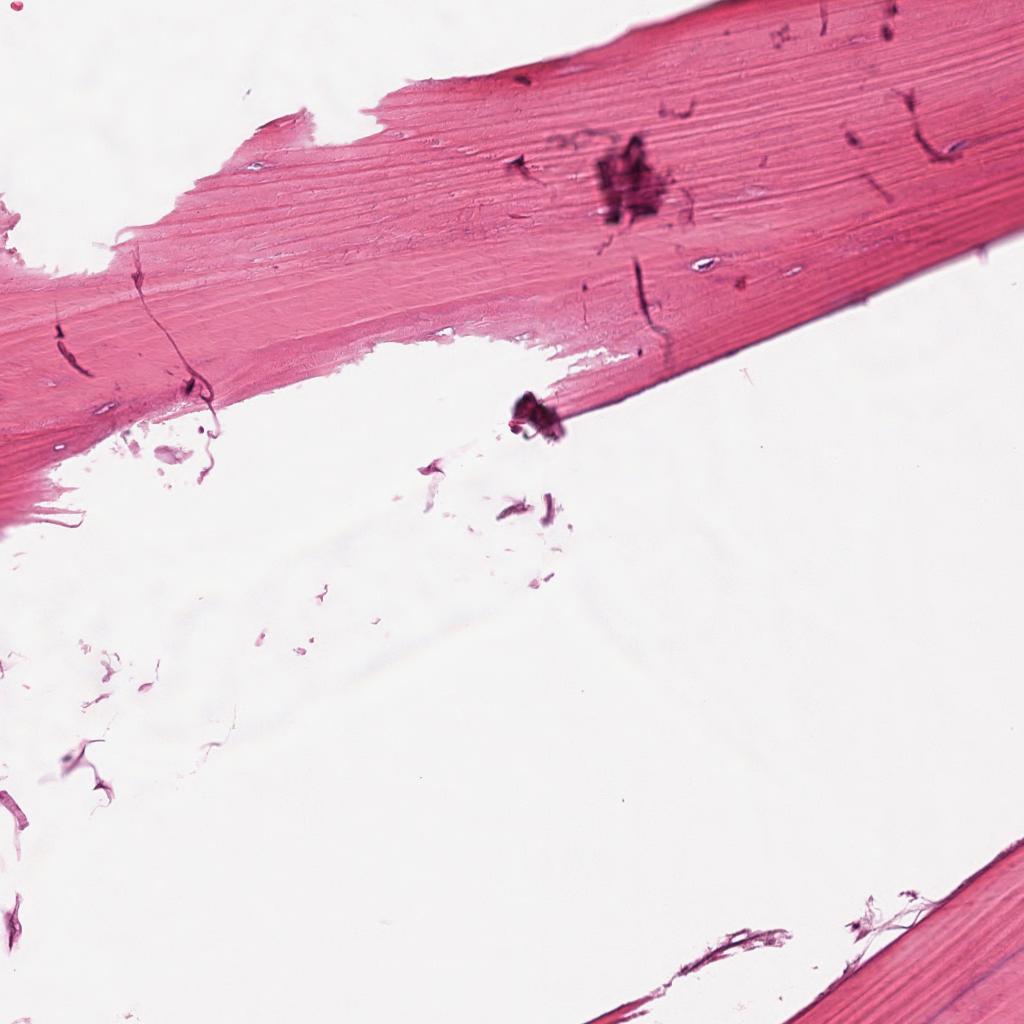
Label: Non-Tumor